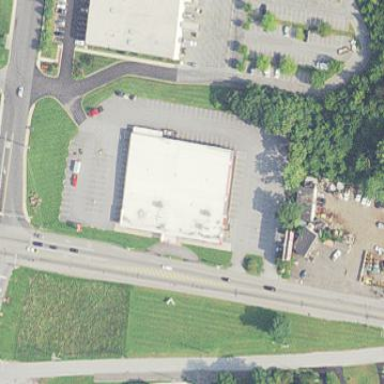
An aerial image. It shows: Building with bowling alley inside.